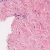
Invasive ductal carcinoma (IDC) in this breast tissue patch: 0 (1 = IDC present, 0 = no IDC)